Question: I want an SQL function which takes a result of a select statement as parameter and return a string of comma separated values for the result. If there is a 'NULL' value then it should leave a space and continue with the result.
I tried using the 'COALESCE()' expression, but this takes out the 'NULL' values and returns only valid values.
'''
declare @str varchar(MAX)
SELECT @str= coalesce(@str + ',', '')+ a.D8_BOOK_YEAR_END
FROM (select D8_BOOK_YEAR_END from CUST_PRODUCT_ACCOUNTS
WHERE CUST_PRODUCT_ID=1) a
print @str
'''
For example: In the image, I need to pass the column 'NAME' into the function and it should return me the values as 'Mango, ,Apple,Grape'.

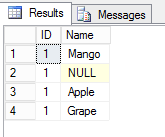
Answer: > I want an which takes a and for the result. and continue with the result.
You can do that as
'''
--Create a table (just for test)
CREATE TABLE T(
Str VARCHAR(45)
);
INSERT INTO T VALUES
('One'),
(NULL),
('Two'),
('Three');
-- Create a type
CREATE TYPE MyData AS TABLE (Str NVARCHAR(300));
-- Create the function
CREATE FUNCTION dbo.MyFunc(
@Data MyData READONLY
)
RETURNS NVARCHAR(300)
AS
BEGIN
DECLARE @Result NVARCHAR(300) = N'';
SELECT @Result = STUFF(
(
SELECT ',' + ISNULL(Str, '') --Or ' ' as you like
FROM @Data
FOR XML PATH('')
), 1, 1, ''
);
RETURN (@Result);
END
-- Finally, use it
DECLARE @Test MyData;
INSERT INTO @Test SELECT * FROM T;
SELECT dbo.MyFunc(@Test);
'''
'''
+------------------+
| (No column name) |
+------------------+
| One,,Two,Three |
+------------------+
'''
And <URL>